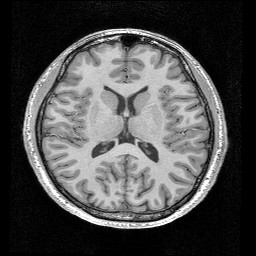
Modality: T1w
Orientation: coronal